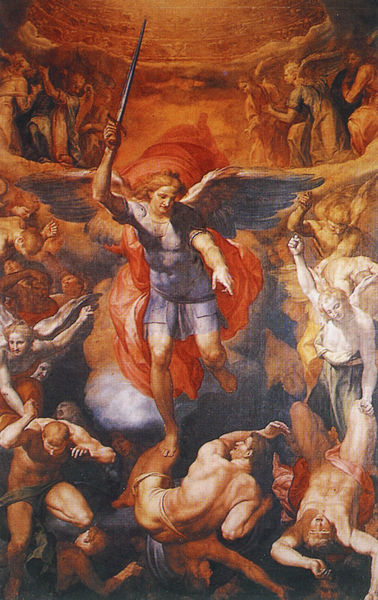
Titel: Hl. Michael
Künstler: Pellegrino Tibaldi
Standort: Madrid, Escorial, Basilika (EU - E)
Schlagwörter: blau, flügel, gemälde, himmel, kampf, mann, nackt, umhang, weiß, menschen, bewegung, finger, frau, licht, rot, wolke, blond, gericht, arme, falten, federn, tof, tot, gewand, engel, schwung, muskeln, nabel, bauch, nackte, fallen, vernichtung, schwert, faust, strafe, rüstung, apokalypse, fegefeuer, hölle, jüngstes gericht, fall, schwingen, etagen, heilige, cape, gefallene, erzengel, luzifer, gefallen, michael, schuld, kape, gabriel, sünder, schwet, mihcael